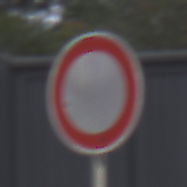
Verkehrszeichen: VerbotFahrzeugeAllerArt
Umgebung: Outdoor, Urban
Tageszeit: MorningAfternoon
Wetter: Overcast
Licht: Natural
Jahreszeit: NotSpecified
Kontrast: LowContrast